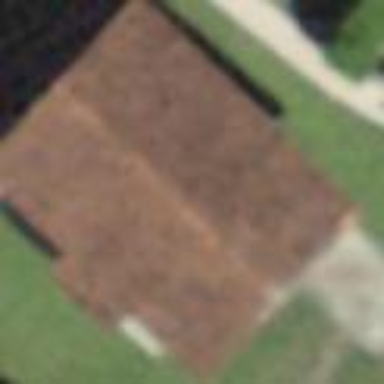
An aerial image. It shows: View of roof of building.